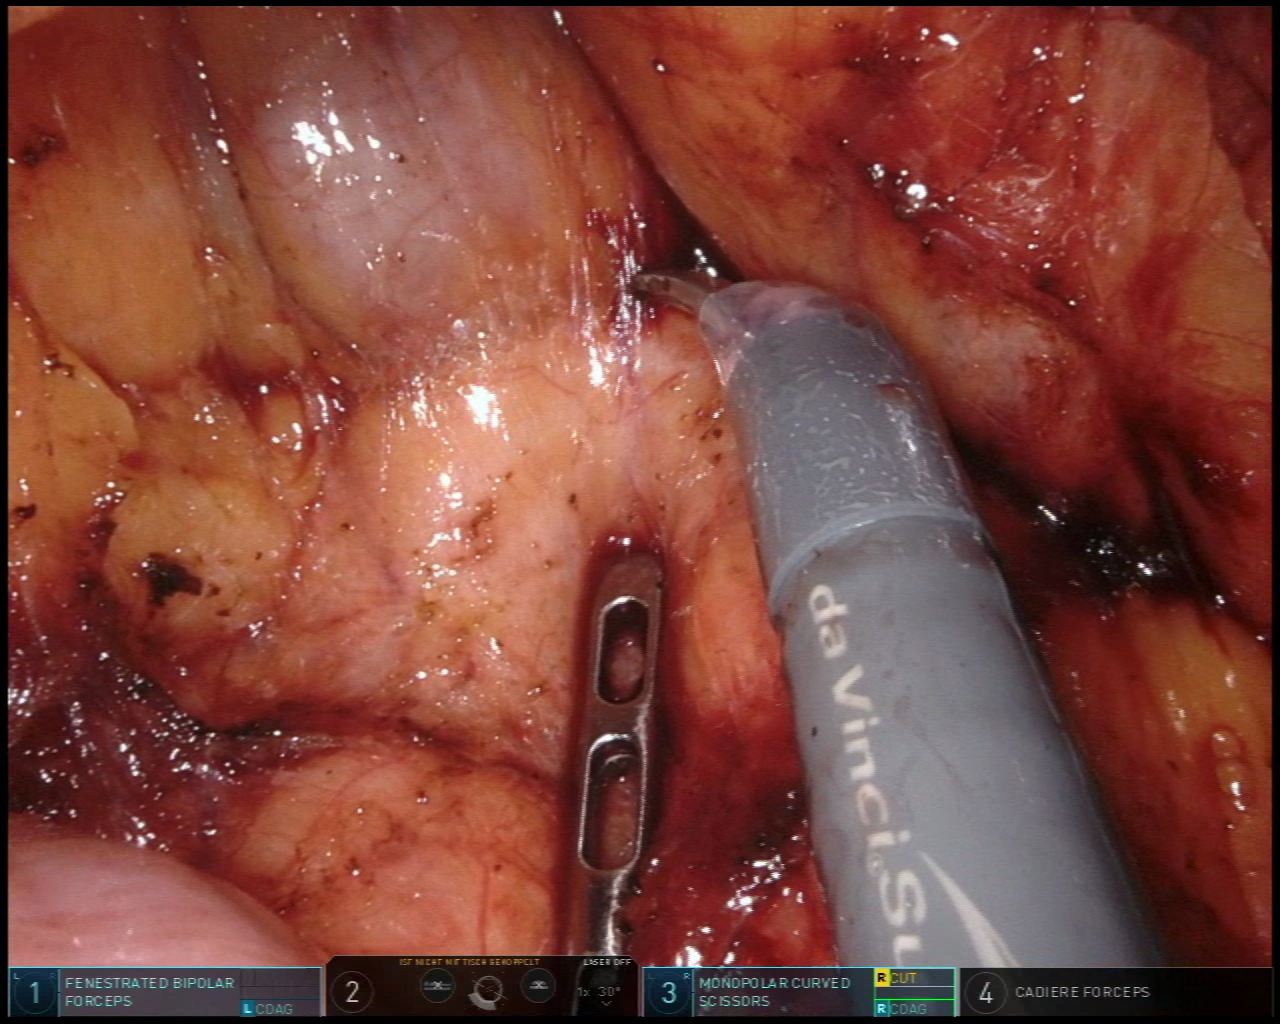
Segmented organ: stomach
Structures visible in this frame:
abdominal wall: no
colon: no
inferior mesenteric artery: no
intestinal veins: no
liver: no
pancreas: no
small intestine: yes
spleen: no
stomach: yes
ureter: no
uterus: no
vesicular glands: no